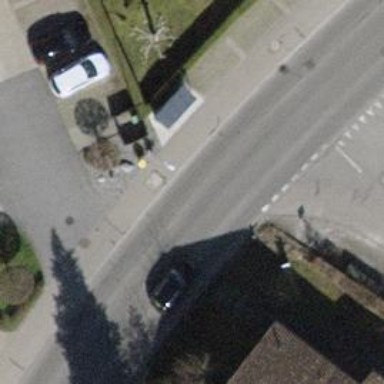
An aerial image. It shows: Bus stop with platform for public transport.